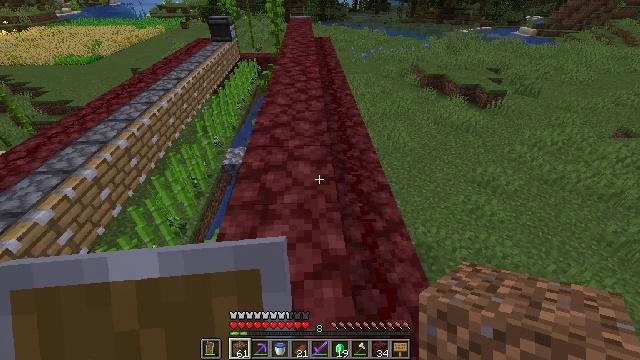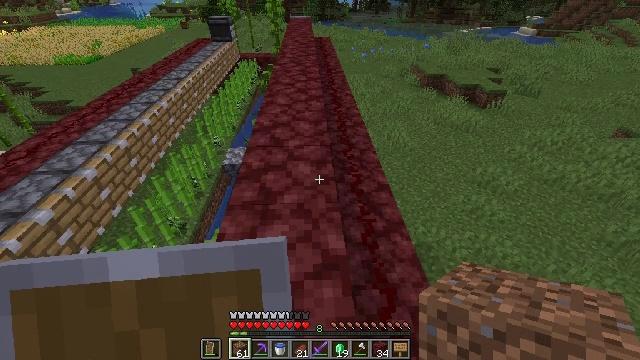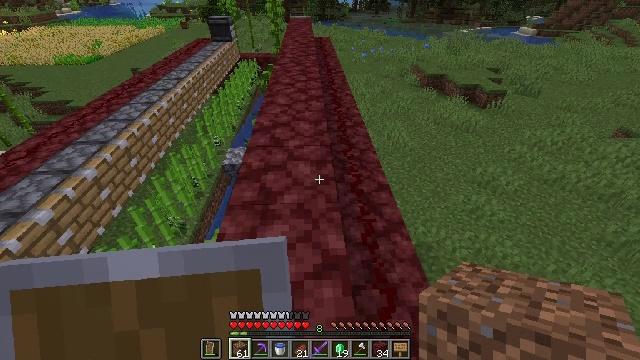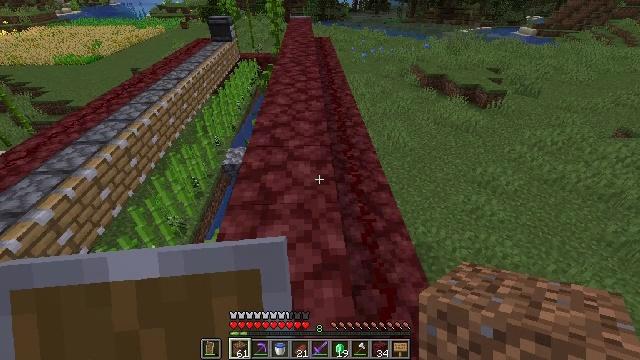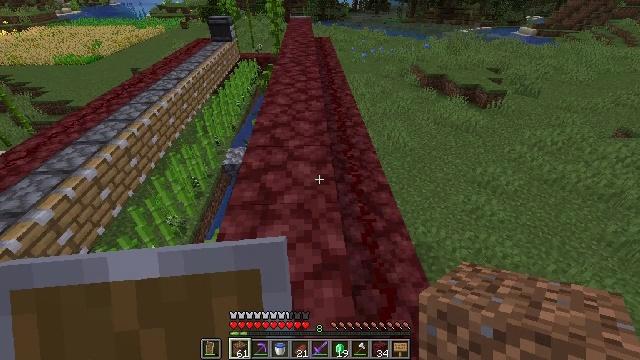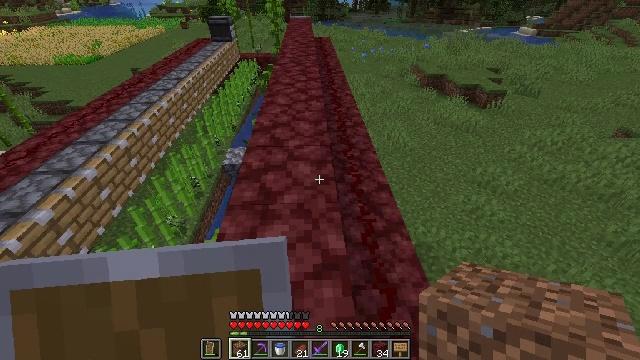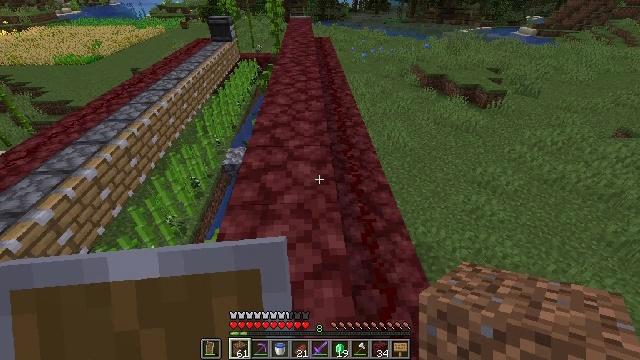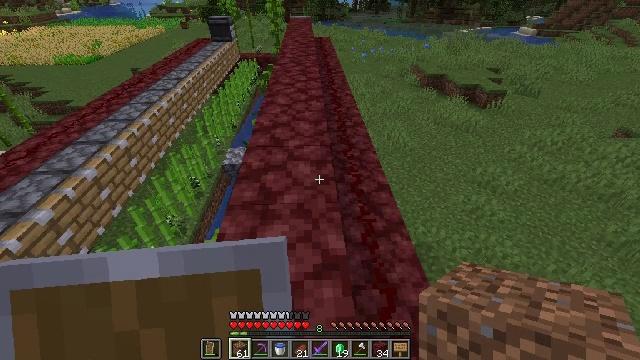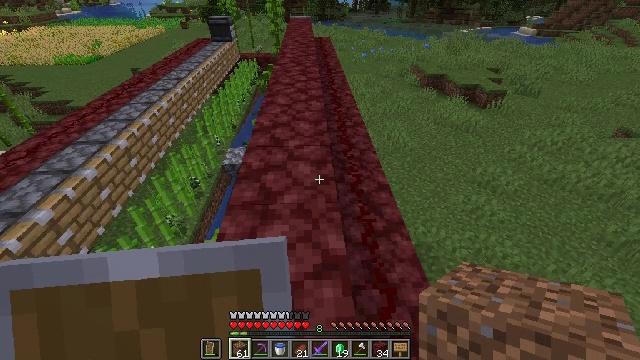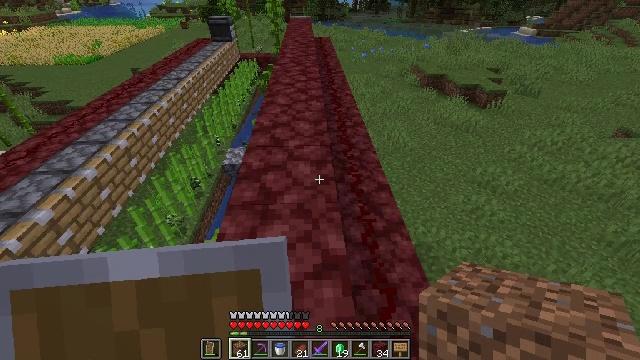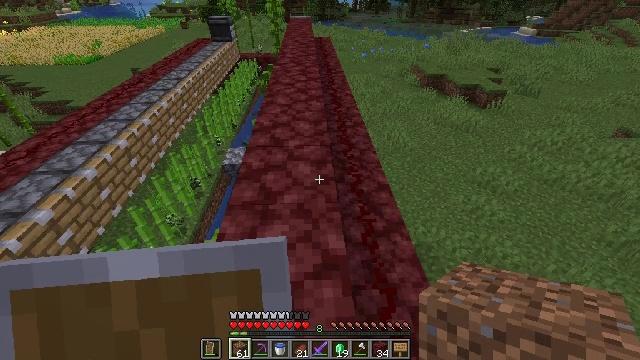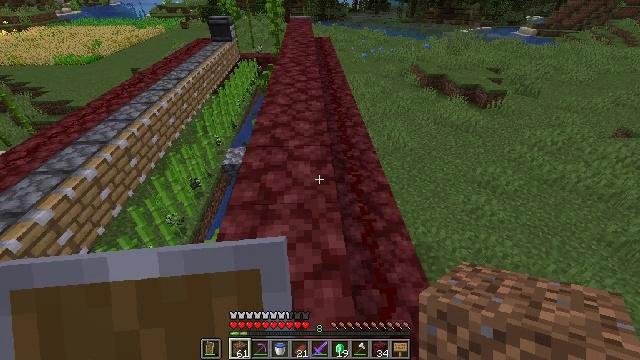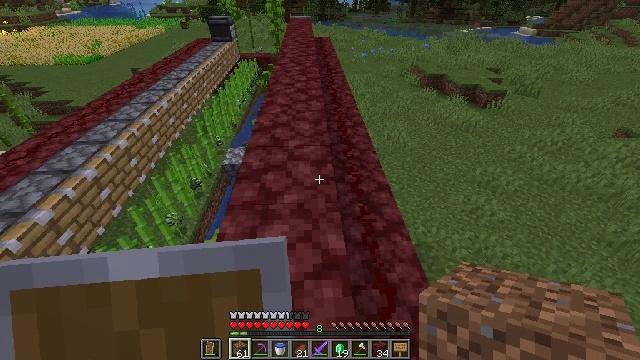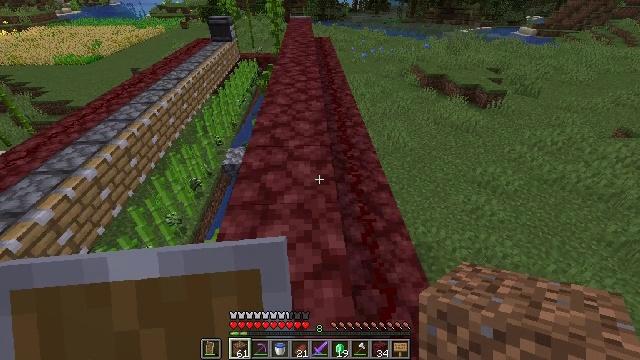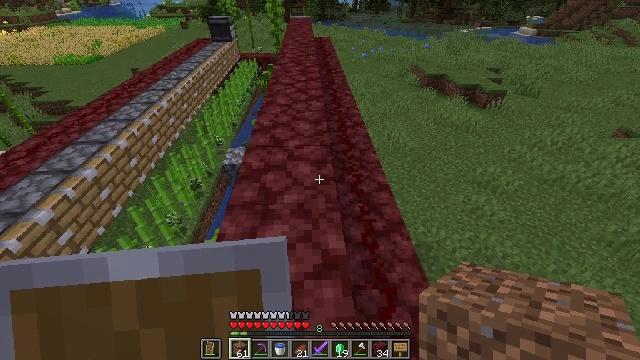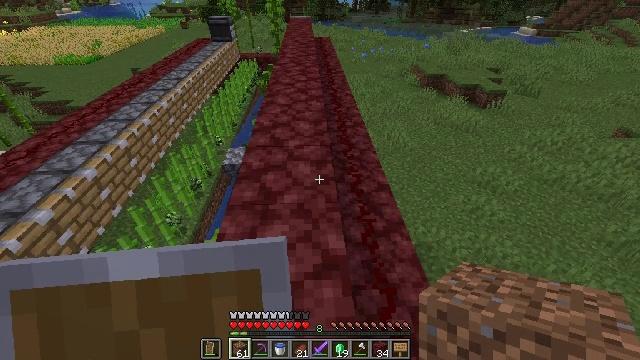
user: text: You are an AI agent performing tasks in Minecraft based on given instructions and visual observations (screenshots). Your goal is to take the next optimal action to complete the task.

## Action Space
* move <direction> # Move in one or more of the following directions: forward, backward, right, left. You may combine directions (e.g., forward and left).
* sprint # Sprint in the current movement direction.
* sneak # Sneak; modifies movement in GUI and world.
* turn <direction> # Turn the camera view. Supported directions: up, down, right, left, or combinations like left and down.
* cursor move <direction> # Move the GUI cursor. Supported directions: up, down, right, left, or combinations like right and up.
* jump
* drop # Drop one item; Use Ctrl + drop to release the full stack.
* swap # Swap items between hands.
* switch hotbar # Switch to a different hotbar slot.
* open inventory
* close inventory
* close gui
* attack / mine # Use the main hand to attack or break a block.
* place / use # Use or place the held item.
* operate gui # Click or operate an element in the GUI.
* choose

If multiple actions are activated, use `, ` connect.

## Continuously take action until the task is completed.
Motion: motion action
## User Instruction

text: Collect bamboo for crafting.
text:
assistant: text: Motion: no_op
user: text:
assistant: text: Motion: no_op
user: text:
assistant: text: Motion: no_op
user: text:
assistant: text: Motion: no_op
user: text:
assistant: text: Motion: no_op
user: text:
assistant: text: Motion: no_op
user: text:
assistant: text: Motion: no_op
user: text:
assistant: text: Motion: no_op
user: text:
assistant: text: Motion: no_op
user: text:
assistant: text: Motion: no_op
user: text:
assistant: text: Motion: no_op
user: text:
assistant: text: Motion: no_op
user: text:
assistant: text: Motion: no_op
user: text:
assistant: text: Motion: no_op
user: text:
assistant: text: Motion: no_op
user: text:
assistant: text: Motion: no_op
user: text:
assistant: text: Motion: no_op
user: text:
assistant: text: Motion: no_op
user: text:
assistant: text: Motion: no_op
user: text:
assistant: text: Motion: no_op
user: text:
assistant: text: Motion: no_op
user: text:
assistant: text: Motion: no_op
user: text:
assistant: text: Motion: no_op
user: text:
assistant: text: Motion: no_op
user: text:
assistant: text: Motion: no_op
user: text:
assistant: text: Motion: no_op
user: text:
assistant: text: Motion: no_op
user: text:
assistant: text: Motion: no_op
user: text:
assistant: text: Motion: no_op
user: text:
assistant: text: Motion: no_op